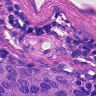
Metastatic tissue present: no